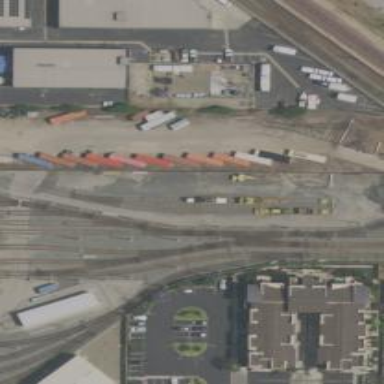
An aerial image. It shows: Light rail yard with electrified contact lines.